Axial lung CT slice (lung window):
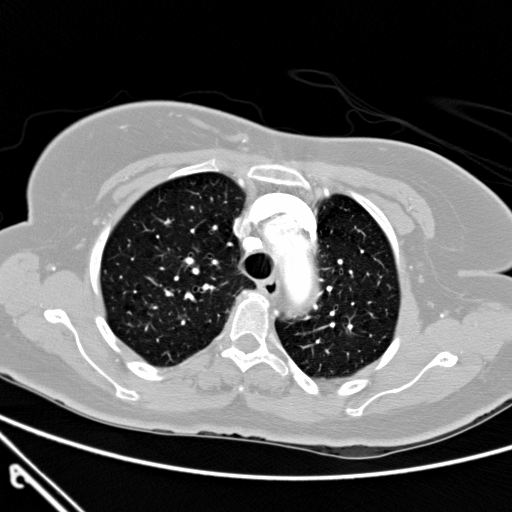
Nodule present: no